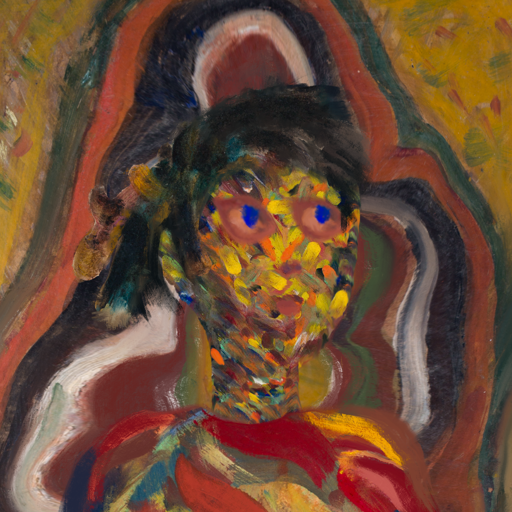
Background: AfterRaid, Head And Neck Side: An_Impression, Face Side: Mother_And_Son_Mother, Bust: Mother_And_Son_Son, Hair Side: Pipe, Head Accessory: Blank, Second Necklace: Blank, Necklace: Blank, Baby: Blank